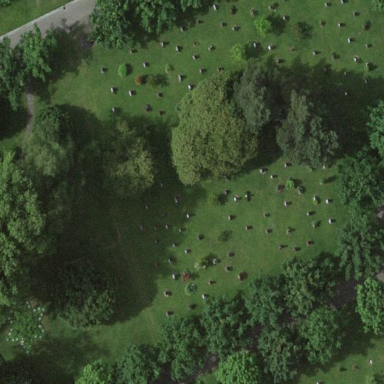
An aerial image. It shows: Sector in the cemetery.